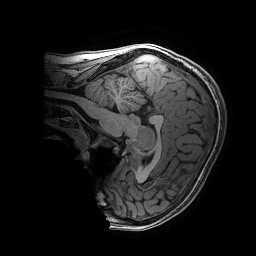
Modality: T1w
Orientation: sagittal
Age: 13
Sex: male
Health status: ill
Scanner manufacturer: ge
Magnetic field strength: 3 T
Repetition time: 0.007664 s
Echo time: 0.00342 s